Interaction volume radius: 10 \u00c5
Interaction volume height: 10 \u00c5
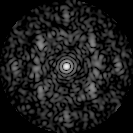
Disorder parameter: 0.6601